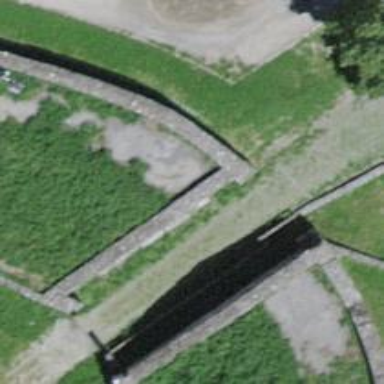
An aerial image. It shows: Retaining wall.